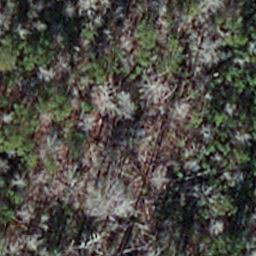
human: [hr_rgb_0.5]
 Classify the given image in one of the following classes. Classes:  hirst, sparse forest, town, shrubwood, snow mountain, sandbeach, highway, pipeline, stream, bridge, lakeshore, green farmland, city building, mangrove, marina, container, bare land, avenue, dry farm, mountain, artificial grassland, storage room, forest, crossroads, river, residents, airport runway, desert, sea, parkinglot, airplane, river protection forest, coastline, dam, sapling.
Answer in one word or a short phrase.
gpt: sapling